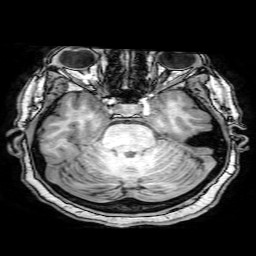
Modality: T1w
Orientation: coronal
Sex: female
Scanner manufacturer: philips
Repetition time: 0.008261 s
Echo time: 0.00379 s